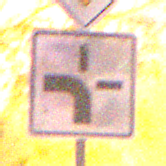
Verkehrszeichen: VerlaufVorfahrtsstrasse1
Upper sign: Vorfahrtsstrasse
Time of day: Night
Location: Outdoor (Nature)
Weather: Clear
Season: NotSpecified
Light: Natural